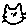
Label: cat